Interaction volume radius: 5 \u00c5
Interaction volume height: 15 \u00c5
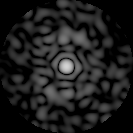
Disorder parameter: 0.7629